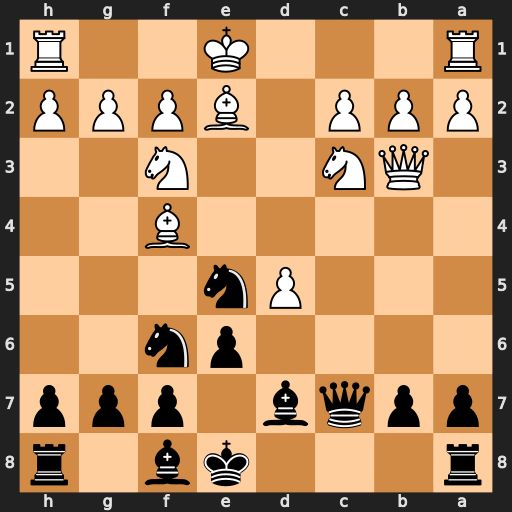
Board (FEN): r3kb1r/ppqb1ppp/4pn2/3Pn3/5B2/1QN2N2/PPP1BPPP/R3K2R
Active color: b
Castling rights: KQkq
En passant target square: -
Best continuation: Nxf3+ Bxf3 Qxf4